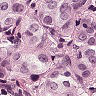
Metastatic tissue present: yes